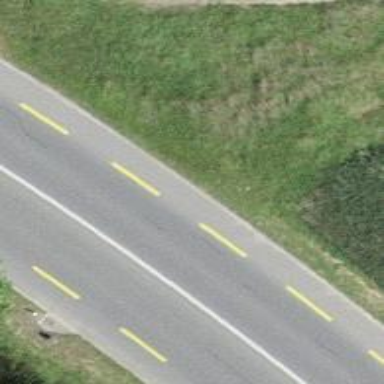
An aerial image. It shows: Primary highway with asphalt surface. It has designated lane for cyclists in both directions.